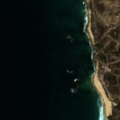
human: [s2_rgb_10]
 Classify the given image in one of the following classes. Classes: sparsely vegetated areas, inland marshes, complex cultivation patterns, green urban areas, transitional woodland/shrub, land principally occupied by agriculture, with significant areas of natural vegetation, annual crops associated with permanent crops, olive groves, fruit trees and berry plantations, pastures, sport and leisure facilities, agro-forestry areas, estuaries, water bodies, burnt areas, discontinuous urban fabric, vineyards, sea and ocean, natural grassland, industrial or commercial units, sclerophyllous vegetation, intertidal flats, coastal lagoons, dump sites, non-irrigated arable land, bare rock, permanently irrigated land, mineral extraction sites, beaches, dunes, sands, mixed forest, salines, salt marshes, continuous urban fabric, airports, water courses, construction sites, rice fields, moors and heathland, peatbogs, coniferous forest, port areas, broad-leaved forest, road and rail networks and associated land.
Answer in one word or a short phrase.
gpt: sclerophyllous vegetation, sea and ocean